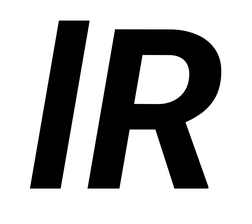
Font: Roboto-Italic_Bold_Italic